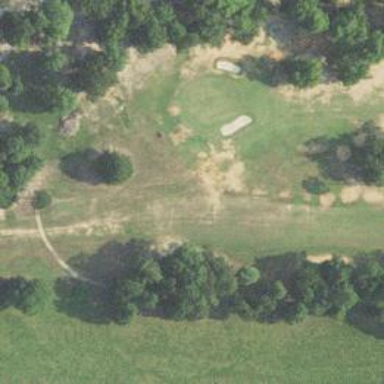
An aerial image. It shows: View of golf hole.